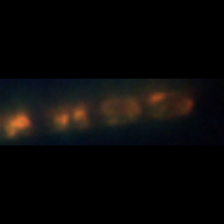
Taxon: Chaetoceros
Group: Diatoms